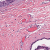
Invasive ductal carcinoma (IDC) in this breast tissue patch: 1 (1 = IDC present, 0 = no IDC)